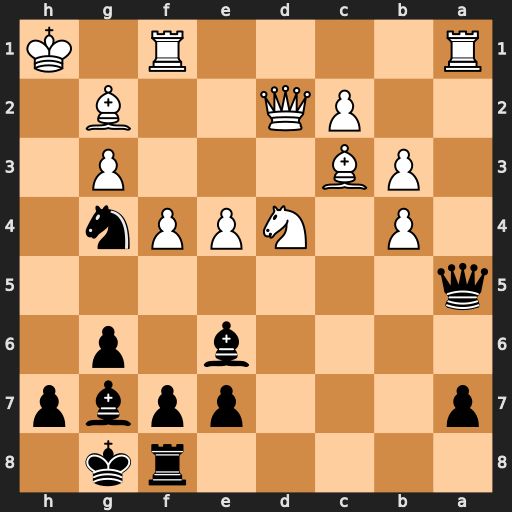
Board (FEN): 5rk1/p3ppbp/4b1p1/q7/1P1NPPn1/1PB3P1/2PQ2B1/R4R1K
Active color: b
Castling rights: -
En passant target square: -
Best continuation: Qh5+ Bh3 Qxh3+ Kg1 Qxg3+